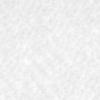
Label: no_change